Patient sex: M
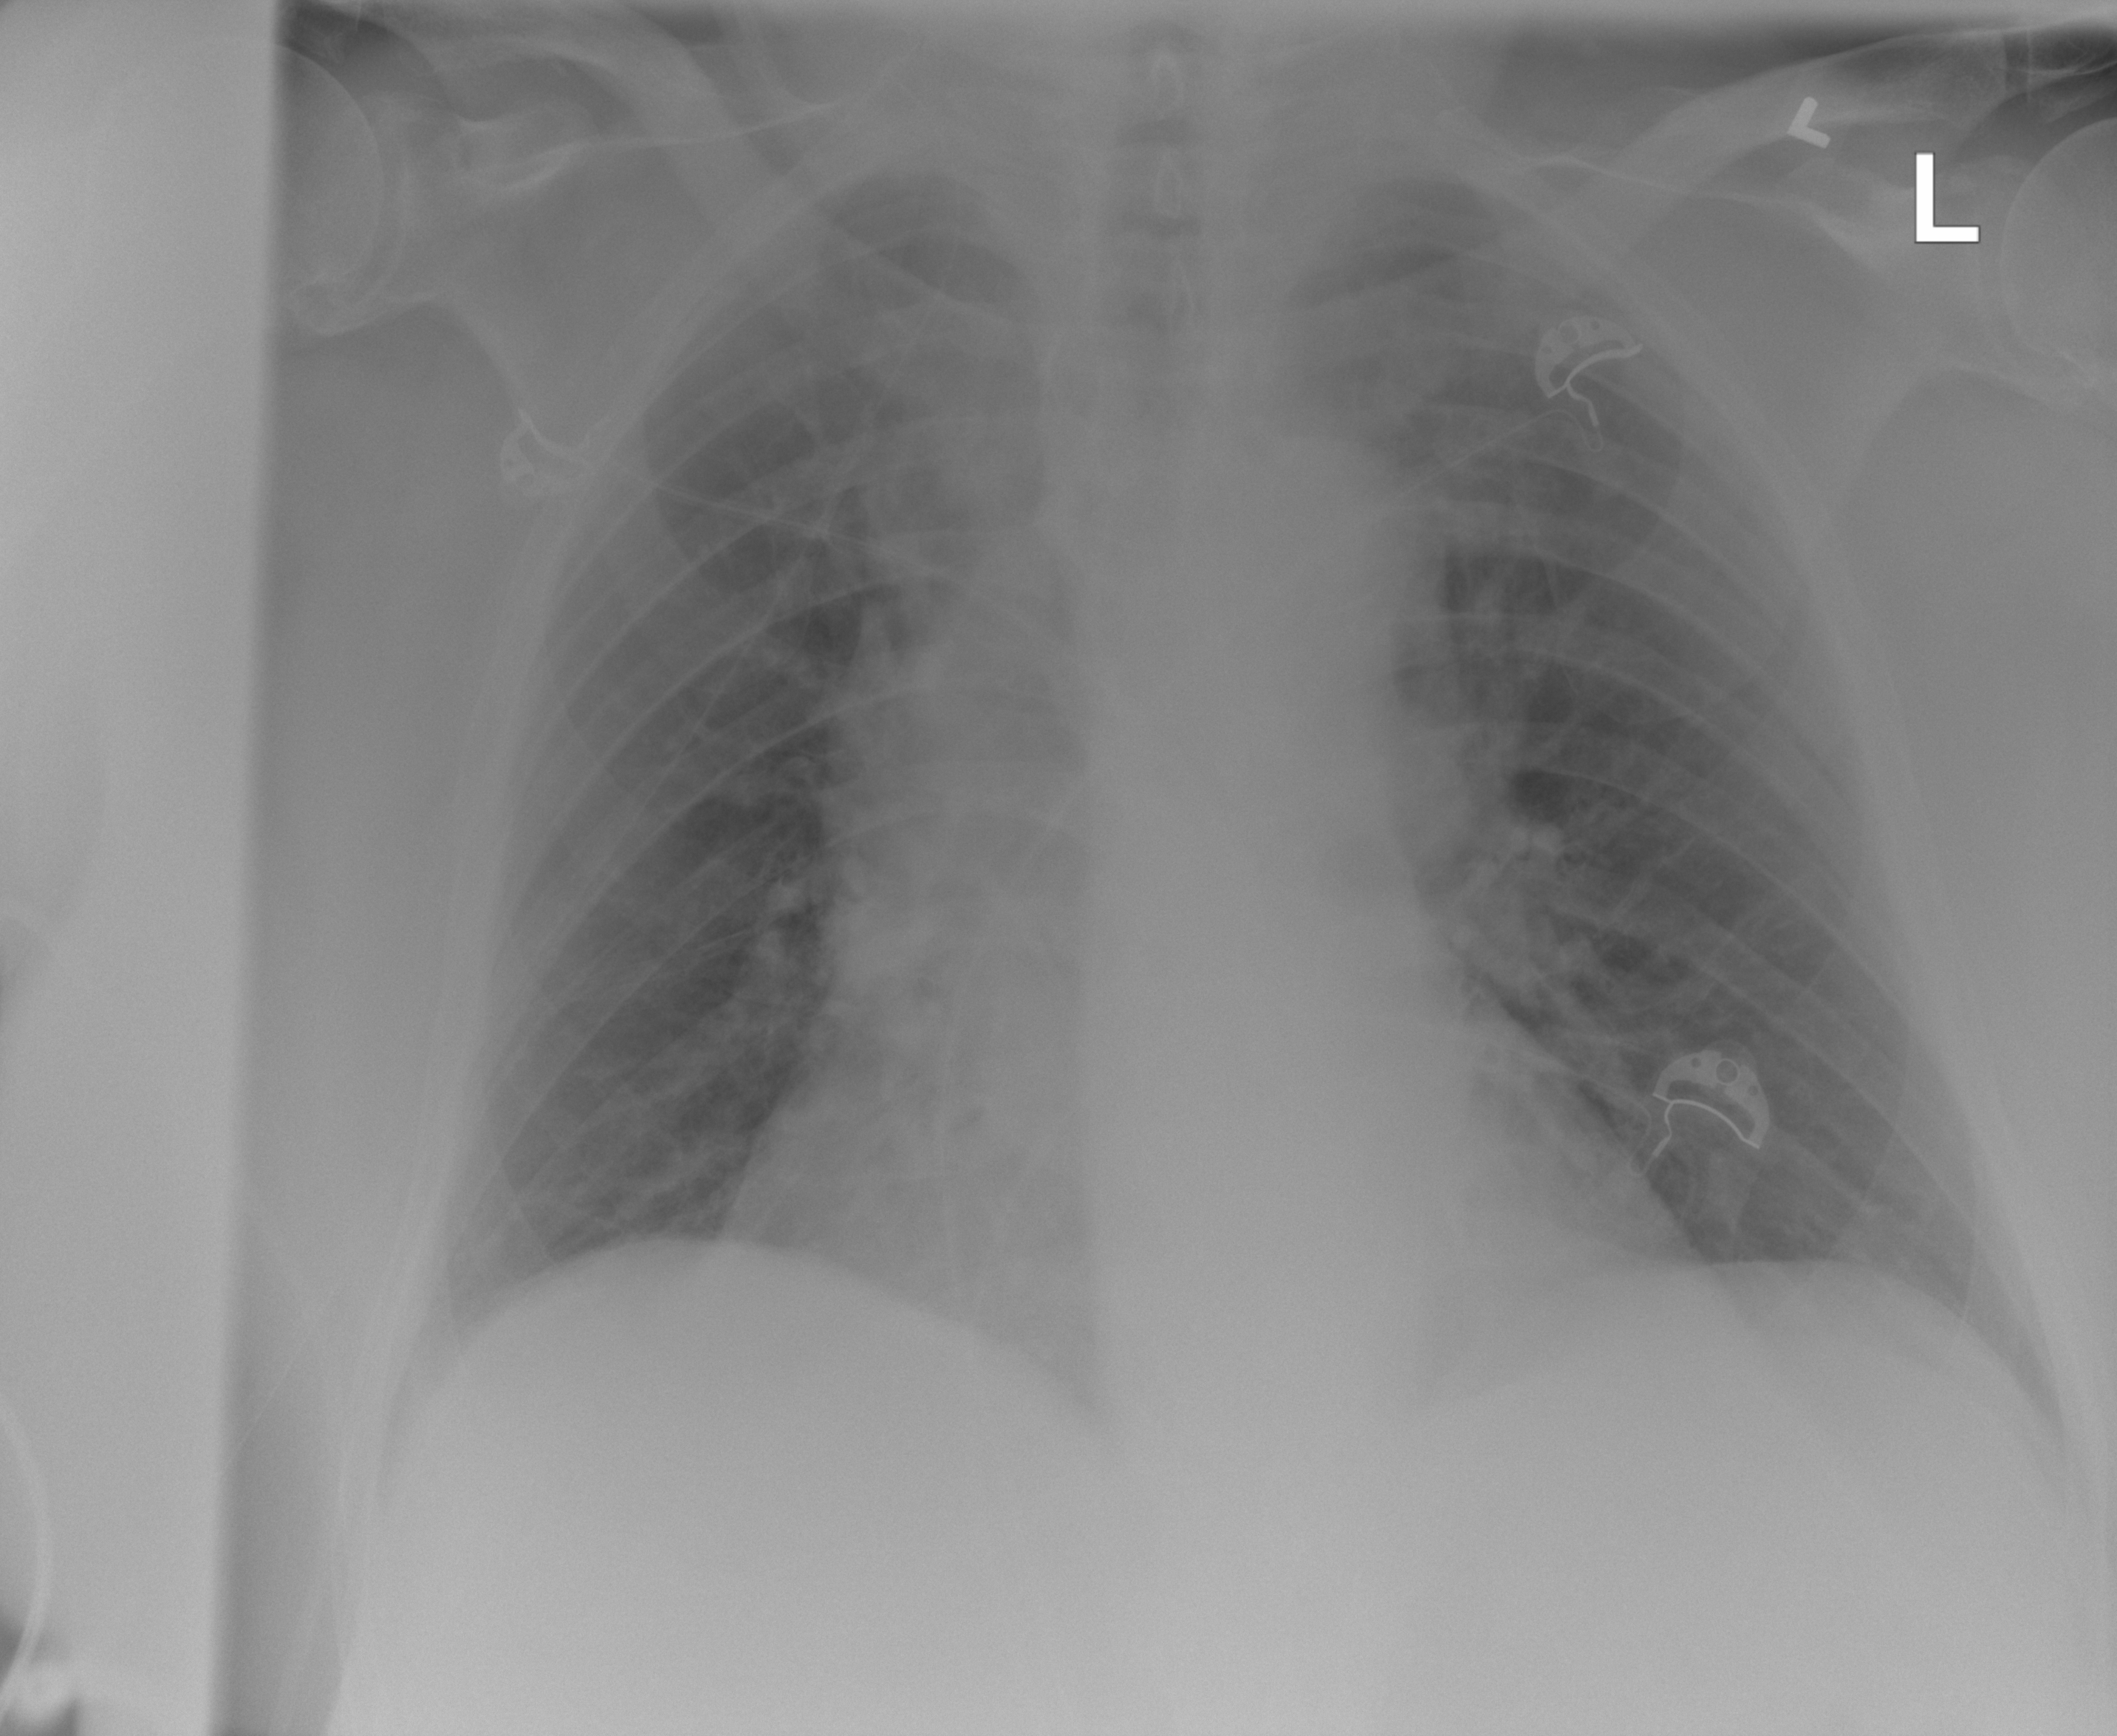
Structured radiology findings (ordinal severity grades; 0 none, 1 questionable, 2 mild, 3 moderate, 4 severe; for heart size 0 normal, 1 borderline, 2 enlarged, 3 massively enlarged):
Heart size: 2
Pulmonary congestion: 0
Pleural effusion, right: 0
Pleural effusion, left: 0
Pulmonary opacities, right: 0
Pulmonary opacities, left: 0
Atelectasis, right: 1
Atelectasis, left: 1